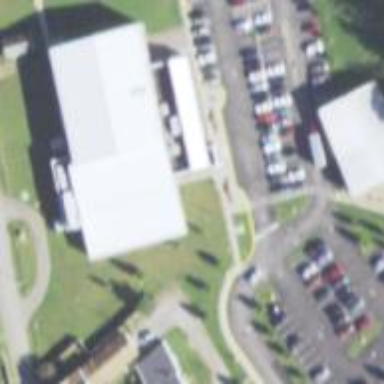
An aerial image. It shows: Sports centre building.